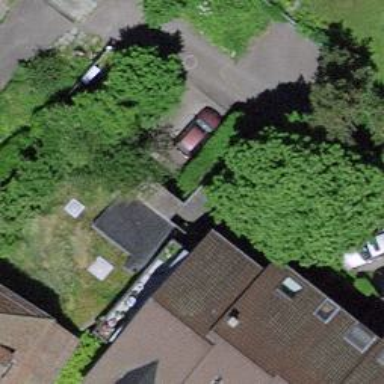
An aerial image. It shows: View of roof of building.